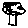
Label: tree